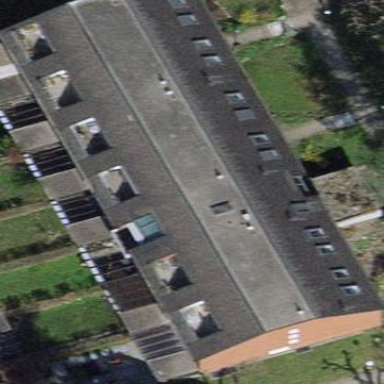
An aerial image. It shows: Residential building with saltbox roof shape.